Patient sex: M
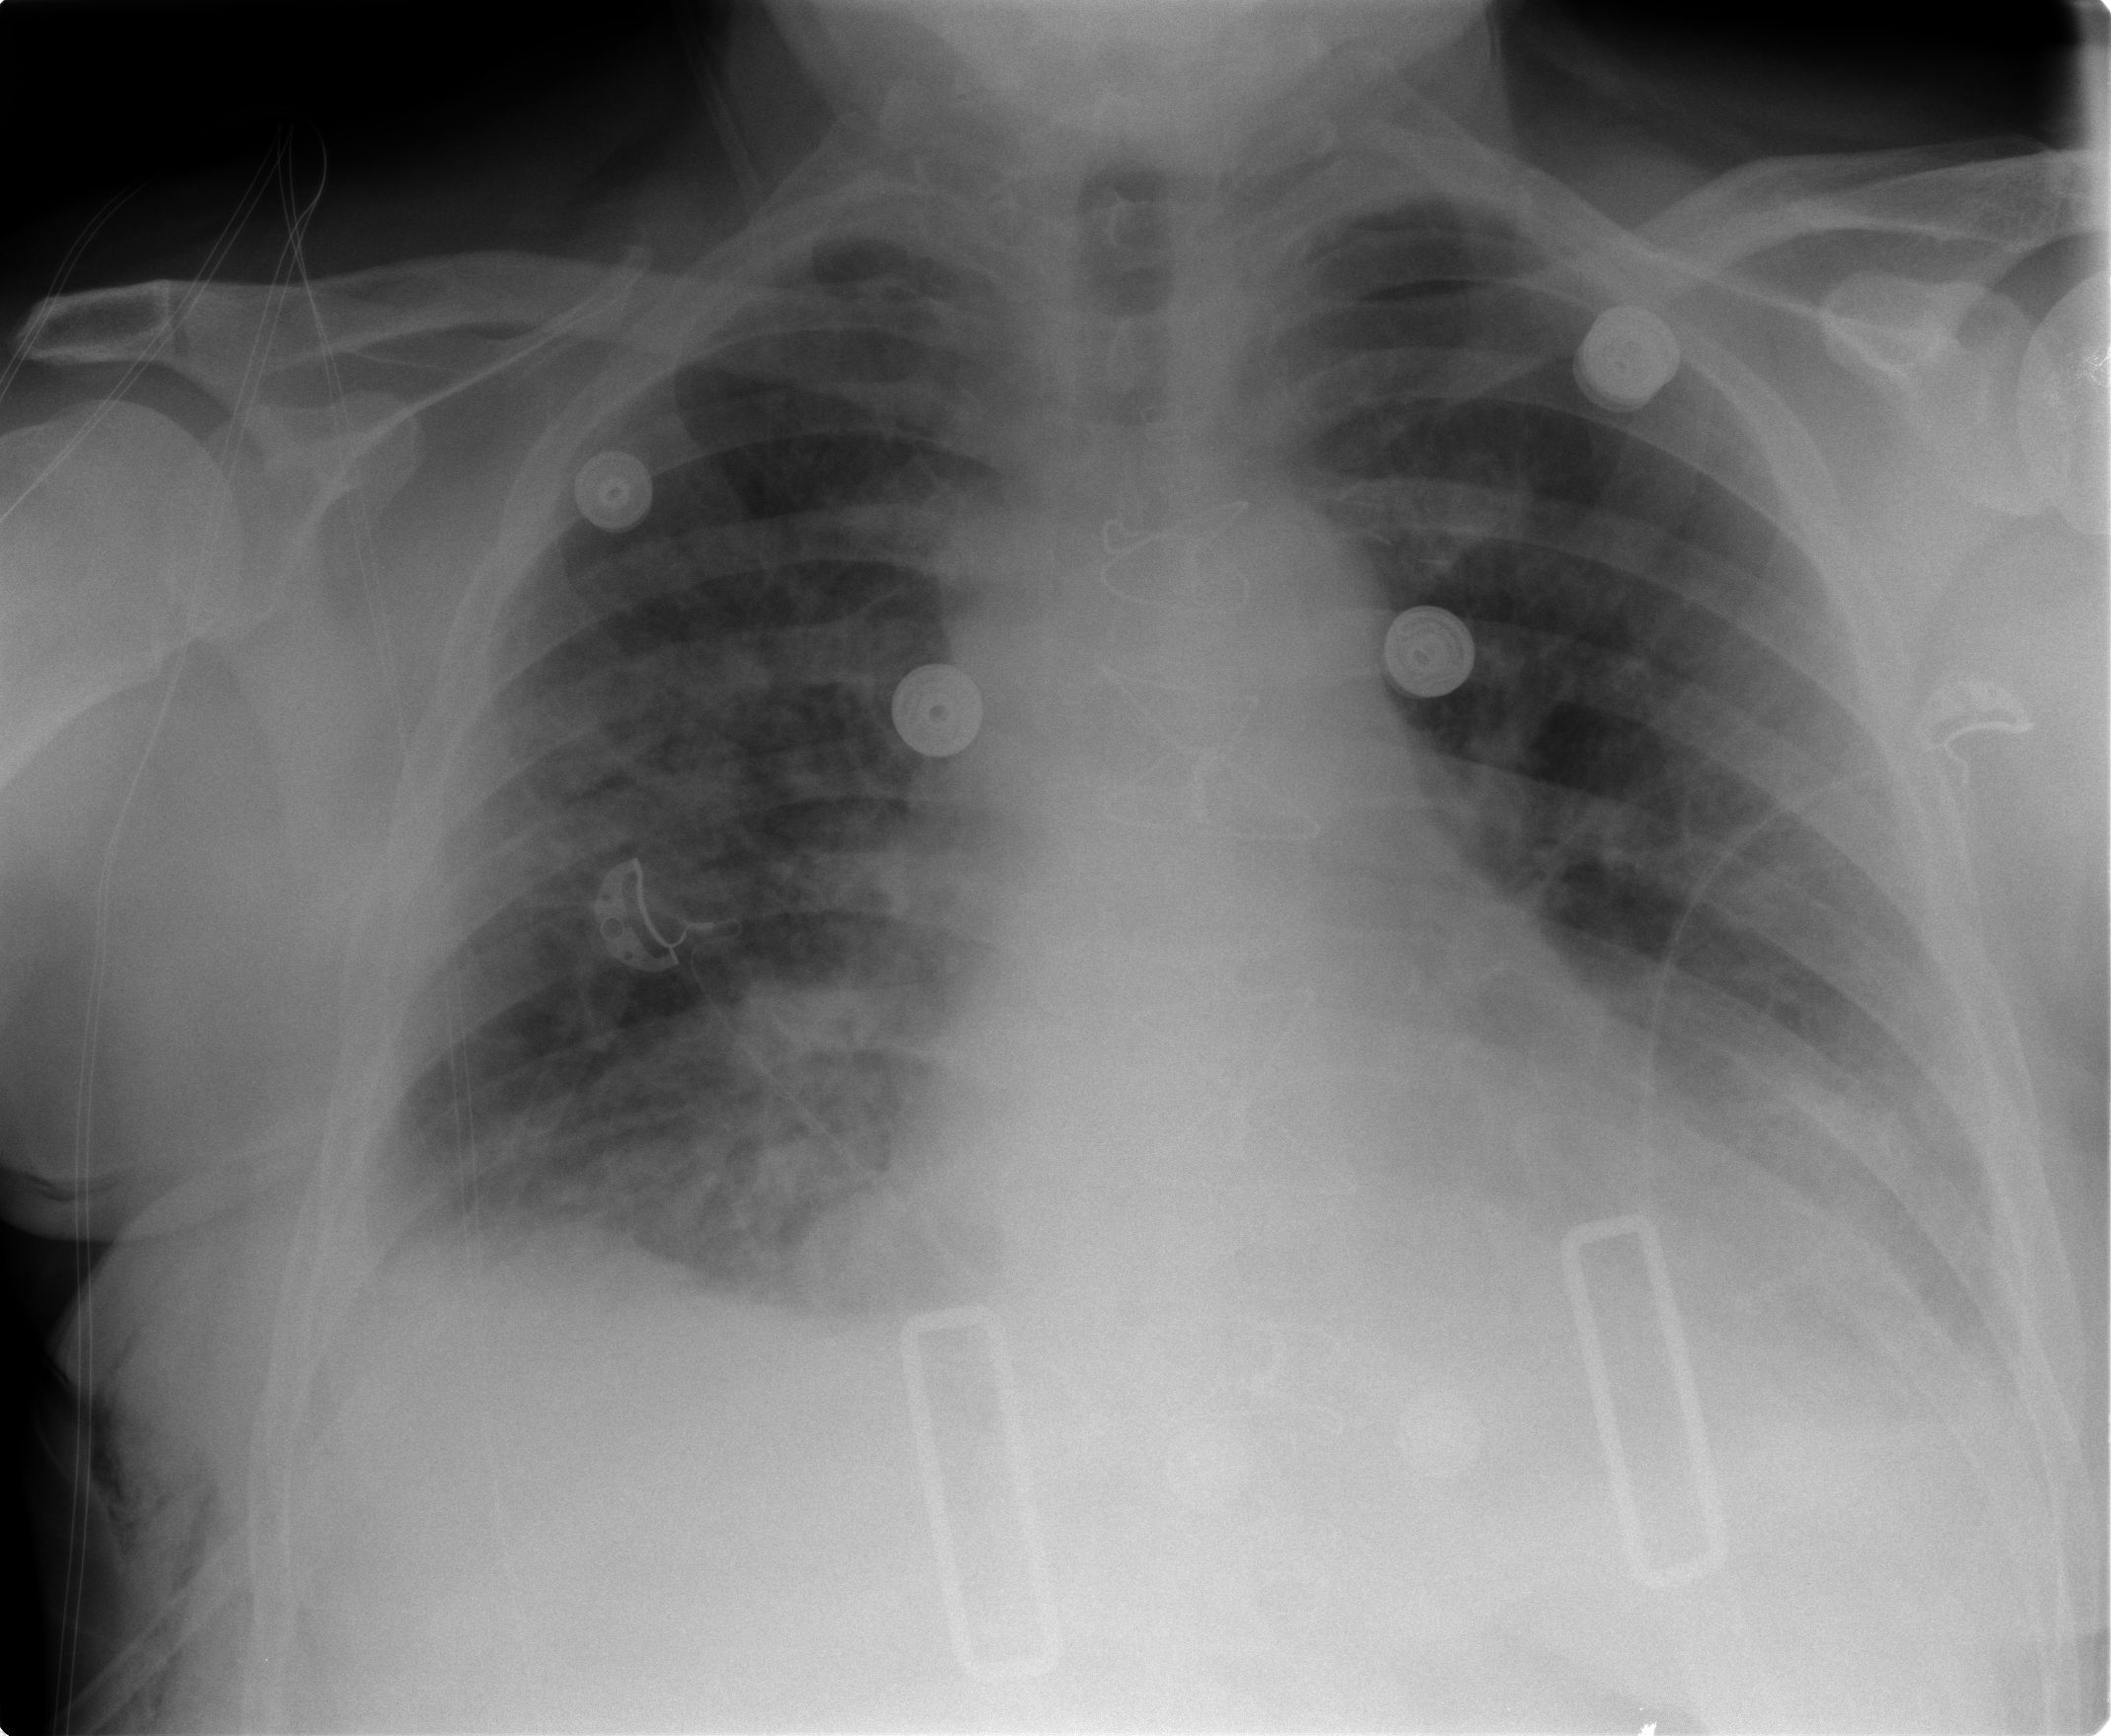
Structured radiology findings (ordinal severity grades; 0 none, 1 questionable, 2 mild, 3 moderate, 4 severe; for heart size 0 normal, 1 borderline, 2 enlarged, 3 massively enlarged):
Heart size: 2
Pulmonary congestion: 2
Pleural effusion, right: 2
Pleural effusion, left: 2
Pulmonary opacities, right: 2
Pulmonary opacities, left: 1
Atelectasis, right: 2
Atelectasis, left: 2